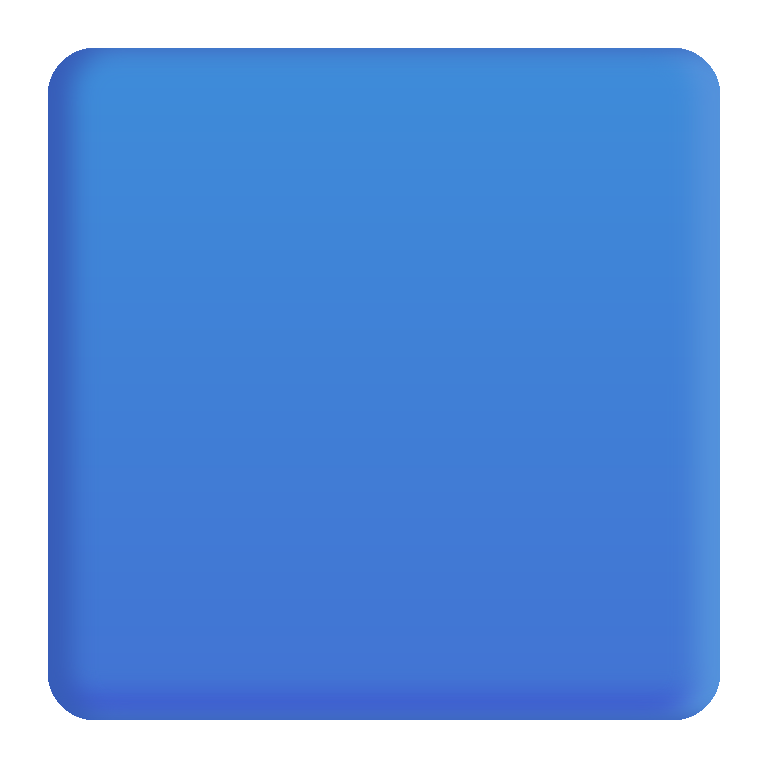
blue square color